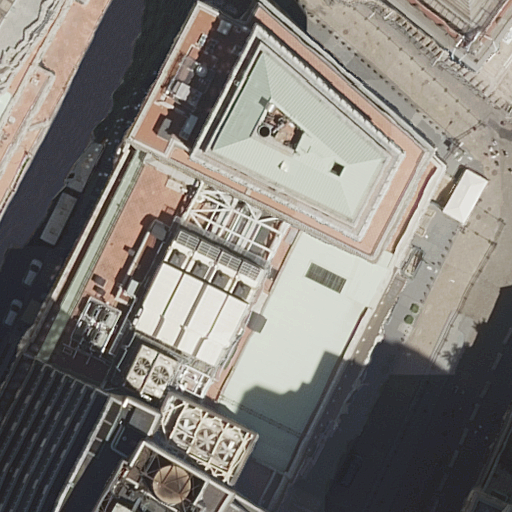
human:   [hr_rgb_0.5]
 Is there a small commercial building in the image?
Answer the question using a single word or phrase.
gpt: no

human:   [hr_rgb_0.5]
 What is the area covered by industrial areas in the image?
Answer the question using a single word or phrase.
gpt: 0m2

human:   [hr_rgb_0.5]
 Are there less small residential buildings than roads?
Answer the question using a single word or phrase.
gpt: yes

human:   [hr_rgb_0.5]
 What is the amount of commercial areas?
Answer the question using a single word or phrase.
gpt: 0

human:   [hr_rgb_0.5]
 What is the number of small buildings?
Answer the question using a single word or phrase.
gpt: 3

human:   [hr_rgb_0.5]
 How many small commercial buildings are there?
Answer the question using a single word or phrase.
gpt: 0

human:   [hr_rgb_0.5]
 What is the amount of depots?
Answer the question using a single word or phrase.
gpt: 0

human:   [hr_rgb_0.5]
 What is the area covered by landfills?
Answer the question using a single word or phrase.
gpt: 0m2

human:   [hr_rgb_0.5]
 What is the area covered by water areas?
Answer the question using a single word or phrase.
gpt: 0m2

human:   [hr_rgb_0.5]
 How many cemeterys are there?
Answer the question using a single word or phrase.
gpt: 0

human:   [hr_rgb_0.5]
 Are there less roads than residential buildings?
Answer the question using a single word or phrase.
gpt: yes

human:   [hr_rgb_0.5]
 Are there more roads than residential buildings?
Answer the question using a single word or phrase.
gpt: no

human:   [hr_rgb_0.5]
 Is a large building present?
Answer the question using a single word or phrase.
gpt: yes

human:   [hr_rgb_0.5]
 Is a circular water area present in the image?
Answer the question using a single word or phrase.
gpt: no

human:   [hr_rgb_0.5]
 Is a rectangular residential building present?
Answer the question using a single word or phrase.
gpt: yes

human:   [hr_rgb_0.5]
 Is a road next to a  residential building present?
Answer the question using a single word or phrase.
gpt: yes

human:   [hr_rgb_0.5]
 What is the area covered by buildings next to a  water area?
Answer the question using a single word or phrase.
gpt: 0m2

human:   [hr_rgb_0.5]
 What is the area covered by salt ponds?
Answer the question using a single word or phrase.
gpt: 0m2

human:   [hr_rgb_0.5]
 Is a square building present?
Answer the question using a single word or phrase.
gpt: no

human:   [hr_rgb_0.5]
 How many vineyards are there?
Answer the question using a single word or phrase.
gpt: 0

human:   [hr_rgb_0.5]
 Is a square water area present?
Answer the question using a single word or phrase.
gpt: no

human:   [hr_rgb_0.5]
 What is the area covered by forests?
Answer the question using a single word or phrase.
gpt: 0m2

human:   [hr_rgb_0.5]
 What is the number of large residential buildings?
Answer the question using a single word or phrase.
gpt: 1

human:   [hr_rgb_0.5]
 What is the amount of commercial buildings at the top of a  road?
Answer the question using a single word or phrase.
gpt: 0

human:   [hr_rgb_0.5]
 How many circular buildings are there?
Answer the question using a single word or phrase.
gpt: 0

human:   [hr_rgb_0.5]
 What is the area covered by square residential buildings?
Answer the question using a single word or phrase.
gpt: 0m2

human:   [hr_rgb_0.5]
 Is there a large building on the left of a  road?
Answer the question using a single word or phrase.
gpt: yes

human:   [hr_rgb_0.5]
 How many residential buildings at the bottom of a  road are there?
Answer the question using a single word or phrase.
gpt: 3

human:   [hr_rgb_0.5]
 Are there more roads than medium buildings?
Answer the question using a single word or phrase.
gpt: yes

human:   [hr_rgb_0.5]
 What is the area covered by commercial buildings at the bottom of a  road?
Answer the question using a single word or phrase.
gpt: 0m2

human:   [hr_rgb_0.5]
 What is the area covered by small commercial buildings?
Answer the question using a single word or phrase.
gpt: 0m2

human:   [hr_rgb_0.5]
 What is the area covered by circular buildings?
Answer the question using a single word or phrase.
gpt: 0m2

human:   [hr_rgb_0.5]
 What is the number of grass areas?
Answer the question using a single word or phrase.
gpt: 0

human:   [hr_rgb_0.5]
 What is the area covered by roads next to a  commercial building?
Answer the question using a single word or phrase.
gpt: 0m2

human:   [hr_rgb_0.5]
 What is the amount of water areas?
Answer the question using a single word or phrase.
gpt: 0

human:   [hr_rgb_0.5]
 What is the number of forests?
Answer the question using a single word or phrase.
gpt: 0